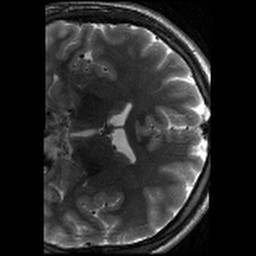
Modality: T2w
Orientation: coronal
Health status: healthy
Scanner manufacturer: siemens
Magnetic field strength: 3 T
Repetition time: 8.02 s
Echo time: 0.08 s